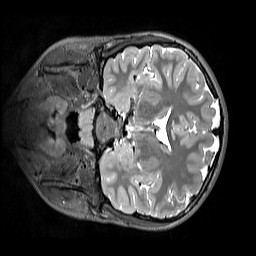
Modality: T2w
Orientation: coronal
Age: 10
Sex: female
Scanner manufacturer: siemens
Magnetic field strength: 3 T
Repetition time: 3.2 s
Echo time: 0.408 s